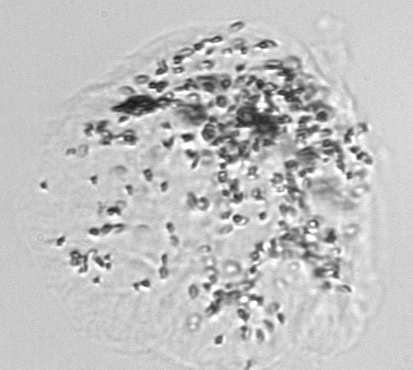
Label: Phaeocystis